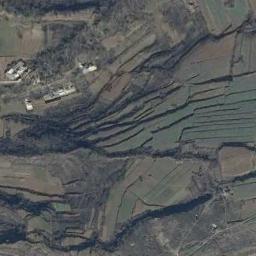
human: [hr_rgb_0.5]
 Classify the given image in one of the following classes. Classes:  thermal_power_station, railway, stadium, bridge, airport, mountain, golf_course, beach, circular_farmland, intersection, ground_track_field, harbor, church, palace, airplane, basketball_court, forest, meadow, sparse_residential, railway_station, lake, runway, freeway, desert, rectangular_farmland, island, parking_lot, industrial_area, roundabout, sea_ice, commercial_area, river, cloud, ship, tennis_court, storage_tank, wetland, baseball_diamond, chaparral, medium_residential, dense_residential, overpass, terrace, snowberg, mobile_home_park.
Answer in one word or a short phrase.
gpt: terrace